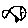
Label: fish